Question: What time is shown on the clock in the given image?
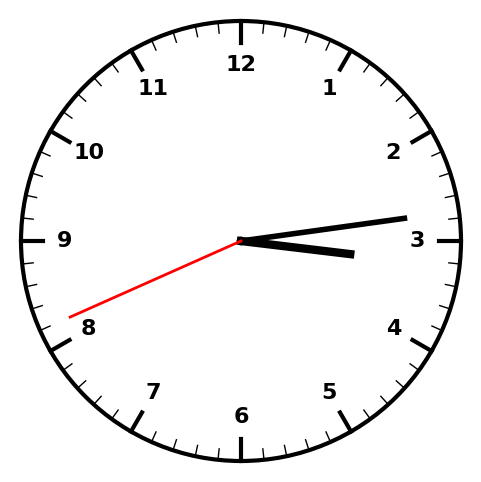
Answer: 03:13:41